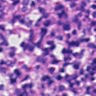
Metastatic tissue present: no